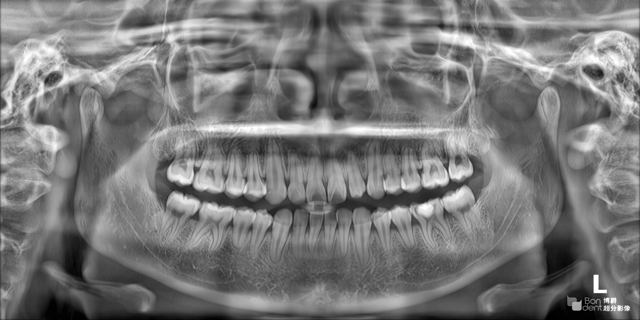
adult